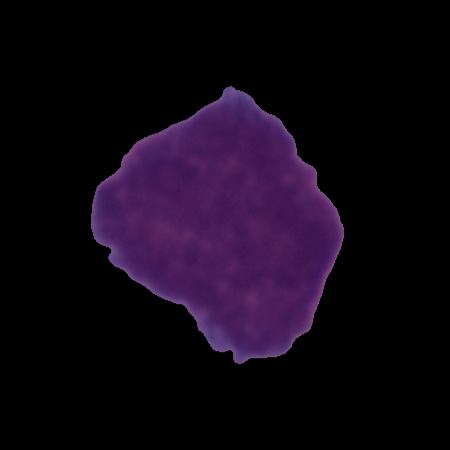
Label: healthy